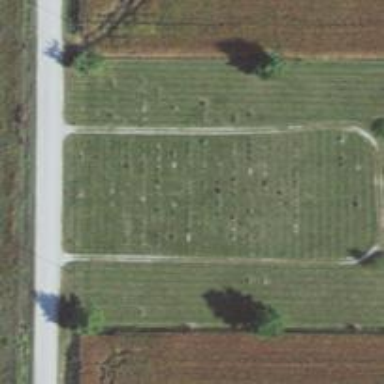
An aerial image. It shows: Cemetery.